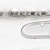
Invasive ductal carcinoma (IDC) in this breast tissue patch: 0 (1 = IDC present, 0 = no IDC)